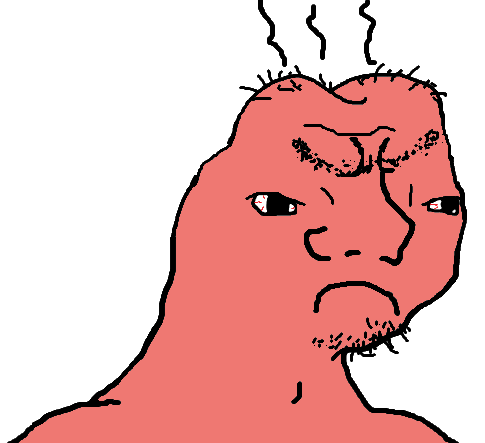
Label: 5_Grug